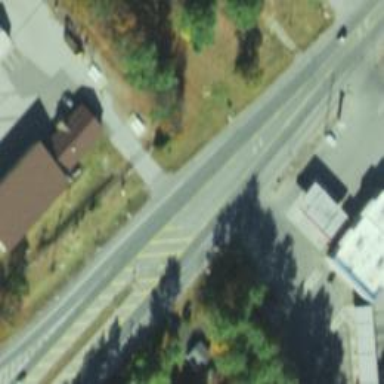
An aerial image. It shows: Primary road with asphalt surface.